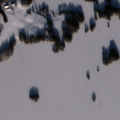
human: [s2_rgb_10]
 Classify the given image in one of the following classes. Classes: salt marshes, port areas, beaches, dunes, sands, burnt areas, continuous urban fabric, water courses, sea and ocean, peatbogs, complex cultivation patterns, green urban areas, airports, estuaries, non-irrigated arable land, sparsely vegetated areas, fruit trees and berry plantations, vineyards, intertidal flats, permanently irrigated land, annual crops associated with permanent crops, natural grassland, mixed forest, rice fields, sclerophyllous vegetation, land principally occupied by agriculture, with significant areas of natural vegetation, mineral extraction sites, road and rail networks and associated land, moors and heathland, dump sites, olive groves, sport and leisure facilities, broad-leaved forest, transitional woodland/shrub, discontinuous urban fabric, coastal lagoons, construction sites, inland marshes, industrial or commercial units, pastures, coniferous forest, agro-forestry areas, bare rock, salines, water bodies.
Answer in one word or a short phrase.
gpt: land principally occupied by agriculture, with significant areas of natural vegetation, water bodies